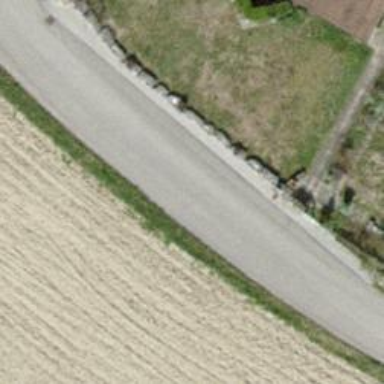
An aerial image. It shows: Residential road with asphalt surface and no sidewalks.